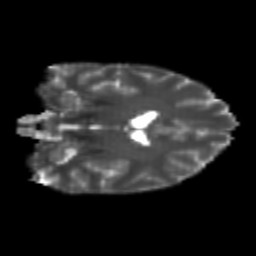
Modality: T2w
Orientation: coronal
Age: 23
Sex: male
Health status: healthy
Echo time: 0.074 s